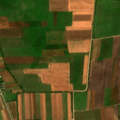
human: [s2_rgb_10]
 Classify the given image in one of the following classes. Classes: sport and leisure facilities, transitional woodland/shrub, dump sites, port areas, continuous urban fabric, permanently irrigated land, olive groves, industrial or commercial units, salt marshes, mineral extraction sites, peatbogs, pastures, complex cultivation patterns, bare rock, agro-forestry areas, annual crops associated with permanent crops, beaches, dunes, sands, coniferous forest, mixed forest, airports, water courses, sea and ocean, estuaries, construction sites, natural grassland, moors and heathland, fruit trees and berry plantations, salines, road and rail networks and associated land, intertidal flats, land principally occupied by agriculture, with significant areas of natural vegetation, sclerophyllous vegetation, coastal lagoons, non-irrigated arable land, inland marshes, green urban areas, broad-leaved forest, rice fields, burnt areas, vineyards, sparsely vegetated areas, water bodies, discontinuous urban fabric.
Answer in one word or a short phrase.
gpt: non-irrigated arable land, pastures, complex cultivation patterns, transitional woodland/shrub